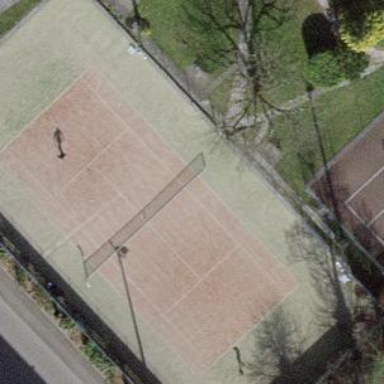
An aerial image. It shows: Tennis court in leisure pitch.